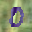
Label: 0